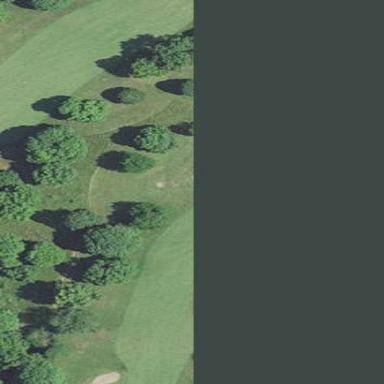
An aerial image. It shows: Rough area in golf course.